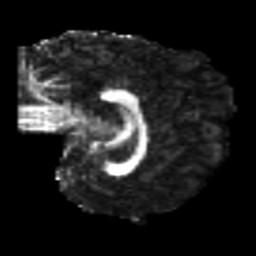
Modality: FA
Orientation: sagittal
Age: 25
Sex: female
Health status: healthy
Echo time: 0.074 s